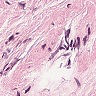
Metastatic tissue present: no